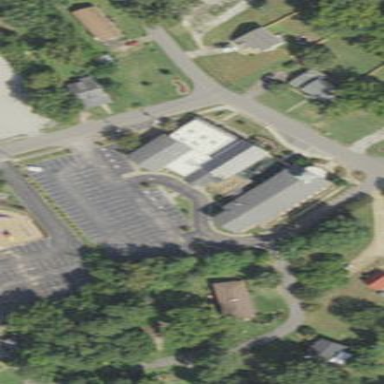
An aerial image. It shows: Building serving as place of worship.